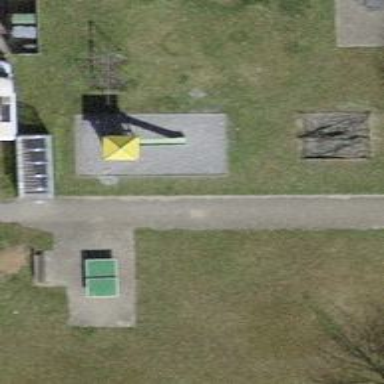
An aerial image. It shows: Playground area for leisure land.